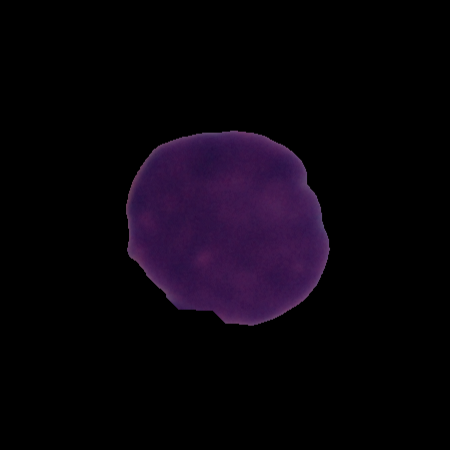
Label: cancer